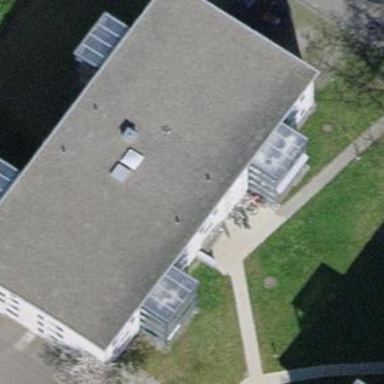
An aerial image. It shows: Building.